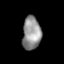
Tissue: lung
Cell type: Epithelial cells
Senescence score: 0.1582
Nuclear area (px): 597
Mean DAPI intensity: 146.501